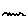
Label: zigzag